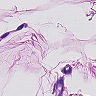
Metastatic tissue present: no